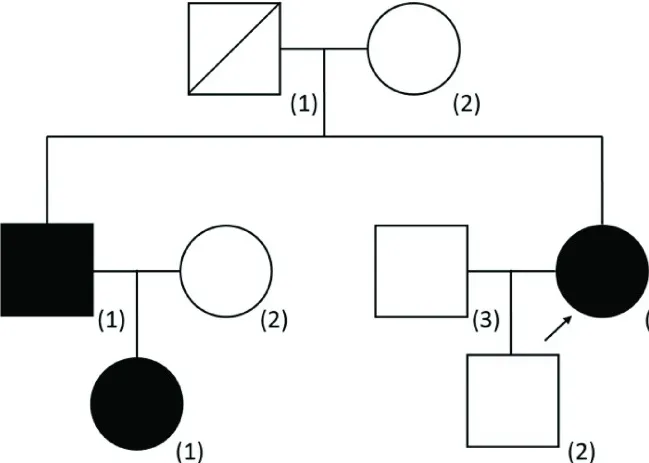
The pedigree of this family was compatible with autosomal dominant inheritance of hypercalcaemia. . The proband is indicated by an arrow. The phenotype (plasma calcium concentration) as well as genotype of both parents of the proband is unknown. The plasma calcium concentration of the son of the proband [III(2)] was normal and targeted
AP2S1 mutation analysis was negative. The calcium status of the baby boy of III(1) was not available and it was omitted from the pedigree.
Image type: pathology (giemsa)